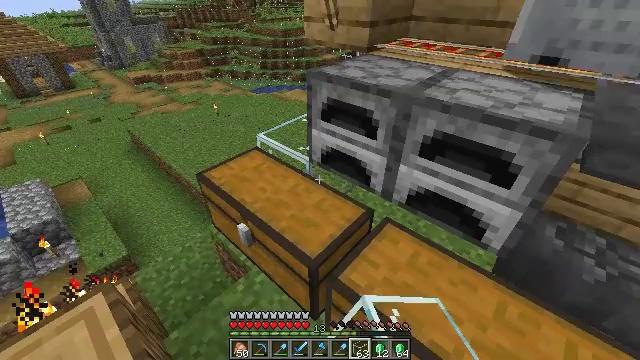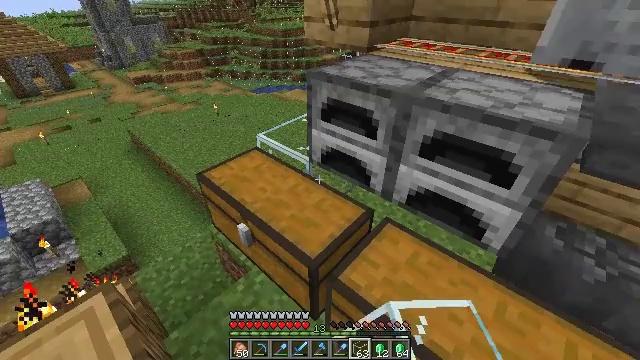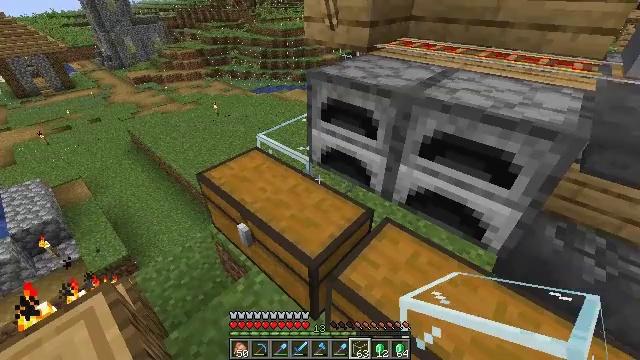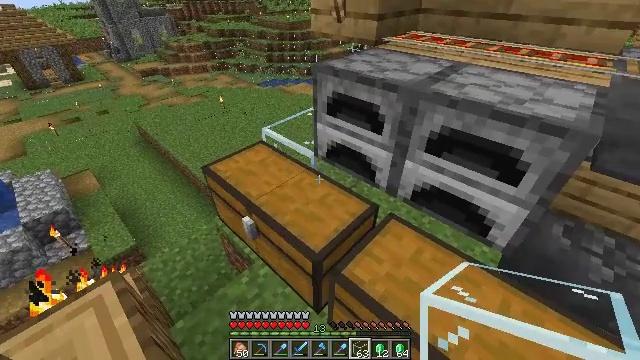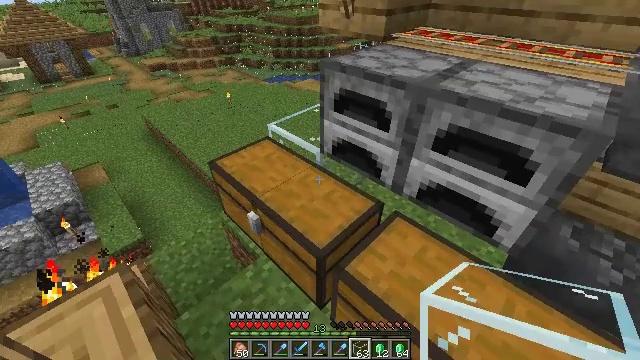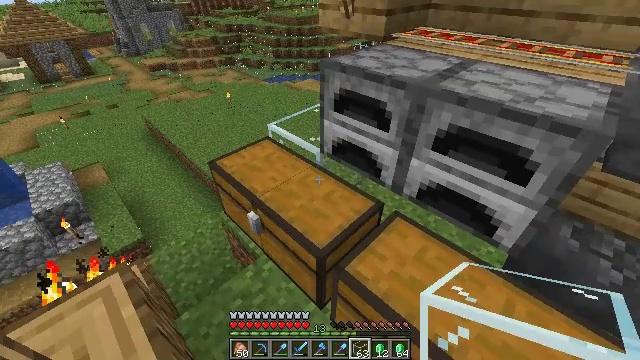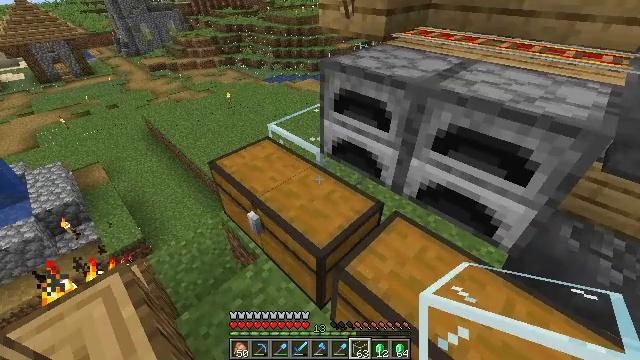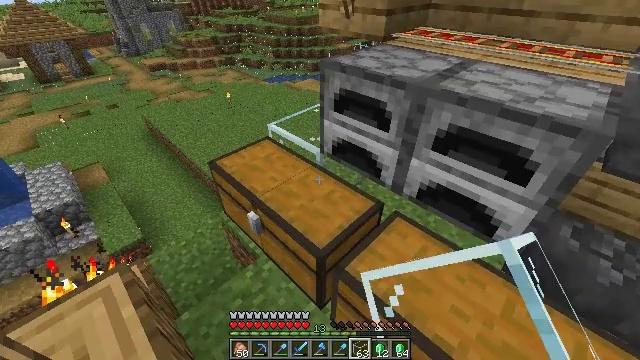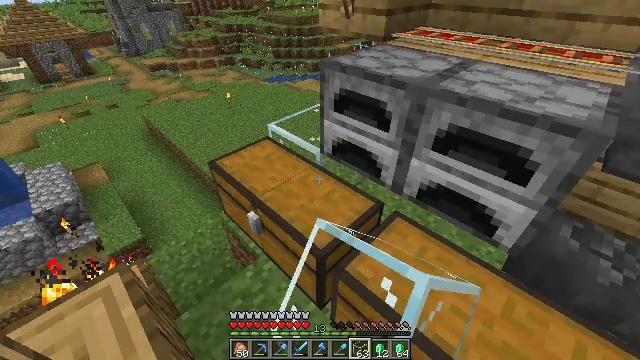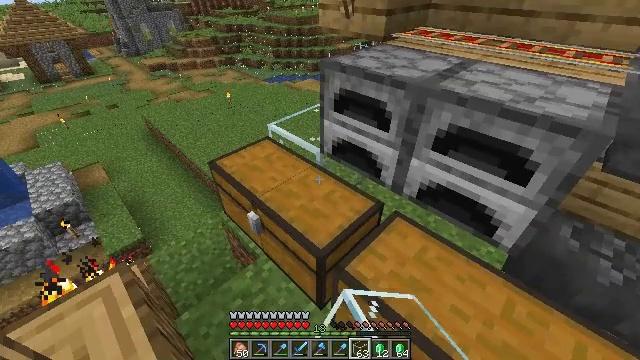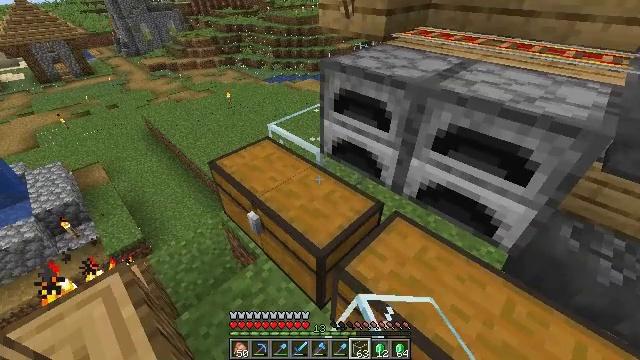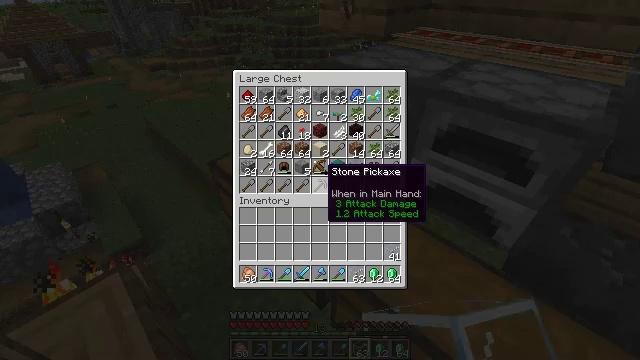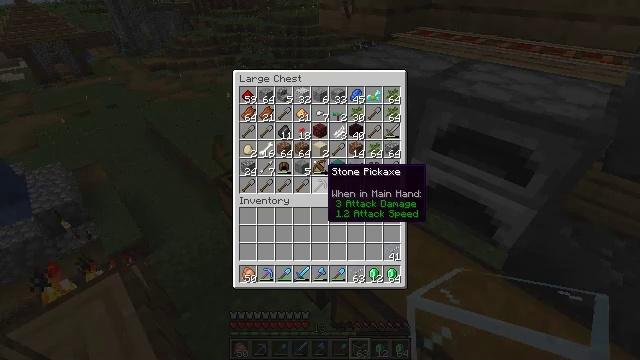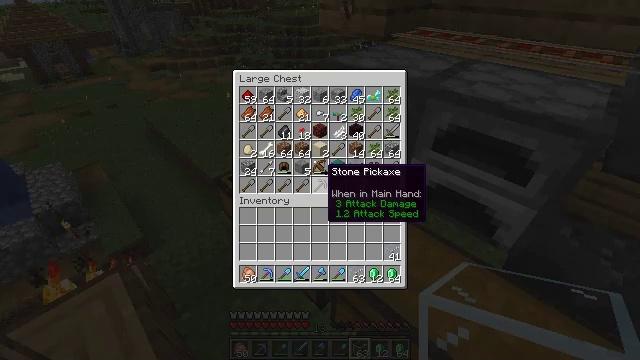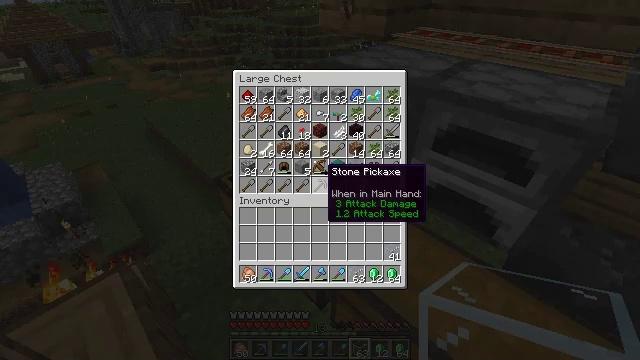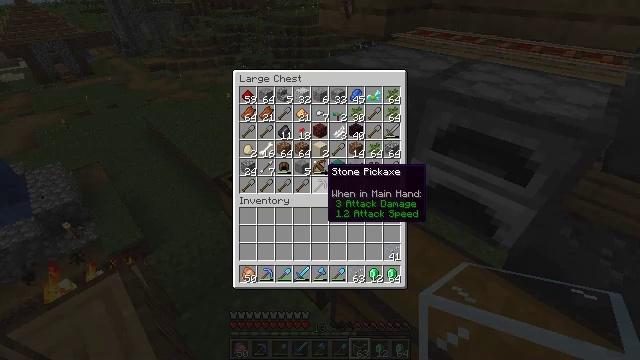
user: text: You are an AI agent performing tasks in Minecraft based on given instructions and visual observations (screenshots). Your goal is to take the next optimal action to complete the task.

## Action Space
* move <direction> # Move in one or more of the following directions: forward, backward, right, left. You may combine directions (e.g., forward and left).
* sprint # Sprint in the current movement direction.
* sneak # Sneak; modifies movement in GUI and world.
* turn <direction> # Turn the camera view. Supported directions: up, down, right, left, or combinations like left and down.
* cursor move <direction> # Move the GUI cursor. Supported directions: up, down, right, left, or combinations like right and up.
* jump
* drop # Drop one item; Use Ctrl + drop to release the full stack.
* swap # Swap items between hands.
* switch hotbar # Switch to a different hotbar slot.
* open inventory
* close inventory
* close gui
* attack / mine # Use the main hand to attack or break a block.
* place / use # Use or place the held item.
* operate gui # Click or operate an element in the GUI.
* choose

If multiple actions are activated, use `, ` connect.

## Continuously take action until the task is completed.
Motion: motion action
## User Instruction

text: Attack the glass to break it.
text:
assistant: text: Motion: no_op
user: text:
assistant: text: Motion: no_op
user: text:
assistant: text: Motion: turn left and down
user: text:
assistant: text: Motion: turn left
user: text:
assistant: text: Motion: no_op
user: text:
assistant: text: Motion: use / place
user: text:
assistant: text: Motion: use / place
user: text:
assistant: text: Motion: use / place
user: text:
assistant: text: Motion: no_op
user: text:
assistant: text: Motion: no_op
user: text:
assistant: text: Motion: open gui
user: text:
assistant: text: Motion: no_op
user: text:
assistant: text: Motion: no_op
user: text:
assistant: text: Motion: no_op
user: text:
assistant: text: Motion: no_op
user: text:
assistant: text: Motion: no_op
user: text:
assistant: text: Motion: no_op
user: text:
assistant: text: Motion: no_op
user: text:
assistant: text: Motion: no_op
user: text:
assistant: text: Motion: no_op
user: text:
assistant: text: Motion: no_op
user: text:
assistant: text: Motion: no_op
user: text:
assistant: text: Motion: cursor move right and down
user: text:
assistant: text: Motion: cursor move right and down
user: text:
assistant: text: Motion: cursor move right and down
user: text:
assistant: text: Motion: cursor move right and down
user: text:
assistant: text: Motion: no_op
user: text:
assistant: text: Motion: no_op
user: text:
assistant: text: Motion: no_op
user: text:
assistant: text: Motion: no_op